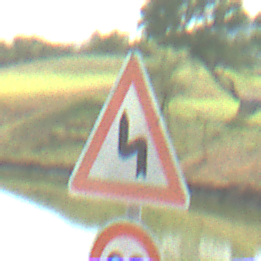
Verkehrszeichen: DoppelkurveZunaechstLinks
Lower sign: Geschwindigkeit20
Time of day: MorningAfternoon
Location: Outdoor (Nature)
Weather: PartlyCloudy
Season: NotSpecified
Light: Natural